Brain MRI, t2w sequence, axial 2D slice.
Patient: age 46, sex F, weight 95 kg, height 1.95 m
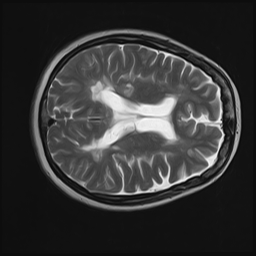